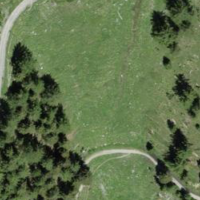
EUNIS habitat code: 23
Species observed at this site:
Caltha palustris
Euphorbia cyparissias